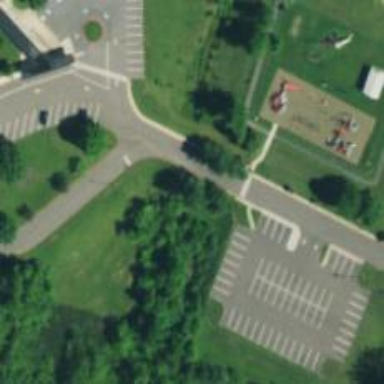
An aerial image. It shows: Footway crossing.